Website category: movie
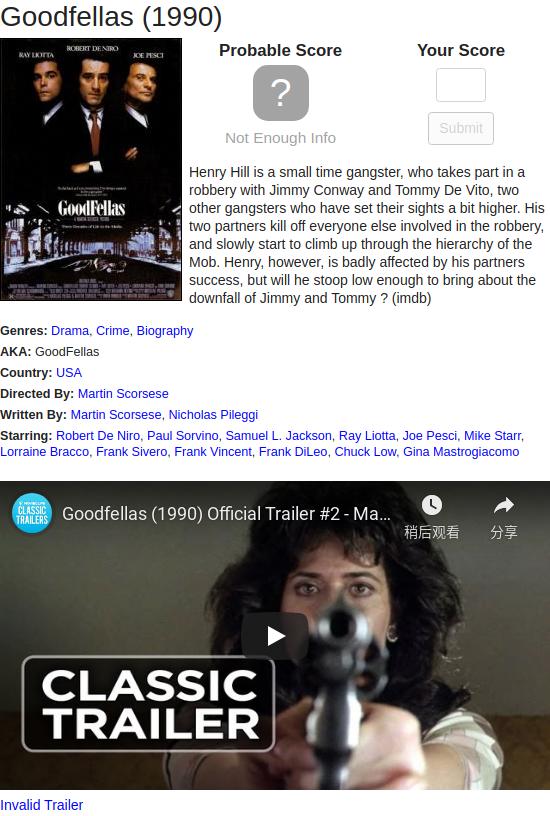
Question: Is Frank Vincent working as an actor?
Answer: yes

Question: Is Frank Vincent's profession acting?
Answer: yes

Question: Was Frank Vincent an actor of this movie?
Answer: yes

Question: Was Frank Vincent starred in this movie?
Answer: yes

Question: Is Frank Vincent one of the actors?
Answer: yes

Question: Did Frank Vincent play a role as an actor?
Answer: yes

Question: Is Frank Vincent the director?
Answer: no

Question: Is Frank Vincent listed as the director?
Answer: no

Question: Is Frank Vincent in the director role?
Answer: no

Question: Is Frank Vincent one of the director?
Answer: no

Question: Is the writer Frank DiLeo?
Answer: no

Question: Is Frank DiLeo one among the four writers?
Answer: no

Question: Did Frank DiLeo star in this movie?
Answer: yes

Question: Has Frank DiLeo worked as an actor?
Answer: yes

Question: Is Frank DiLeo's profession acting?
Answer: yes

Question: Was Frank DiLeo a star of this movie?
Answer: yes

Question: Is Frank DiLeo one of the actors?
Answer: yes

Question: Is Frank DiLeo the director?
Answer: no

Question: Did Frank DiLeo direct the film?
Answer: no

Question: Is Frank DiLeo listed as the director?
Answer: no

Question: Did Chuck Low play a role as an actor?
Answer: yes

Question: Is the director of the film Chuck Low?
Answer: no

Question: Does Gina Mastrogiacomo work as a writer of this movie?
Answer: no

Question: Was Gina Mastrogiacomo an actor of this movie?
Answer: yes

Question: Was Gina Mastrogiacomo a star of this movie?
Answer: yes

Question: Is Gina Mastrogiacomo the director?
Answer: no

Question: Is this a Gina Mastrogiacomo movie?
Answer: no